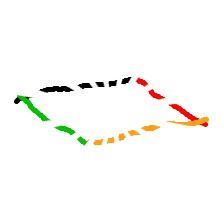
Shape: parallelogram